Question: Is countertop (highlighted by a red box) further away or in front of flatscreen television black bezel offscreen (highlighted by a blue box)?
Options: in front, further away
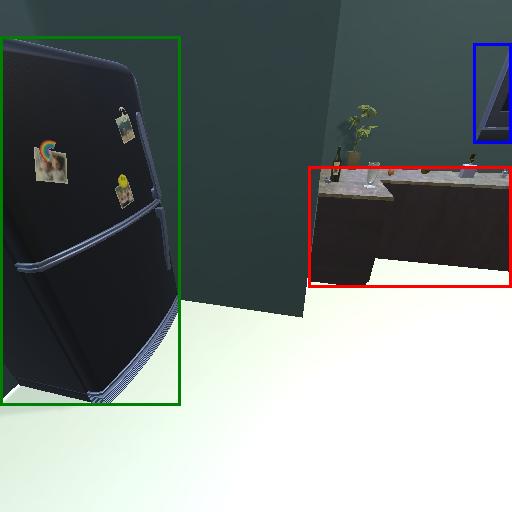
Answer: in front